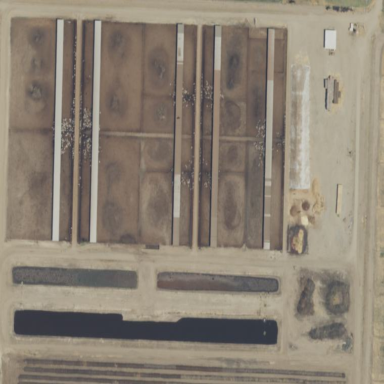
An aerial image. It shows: Farmyard area.